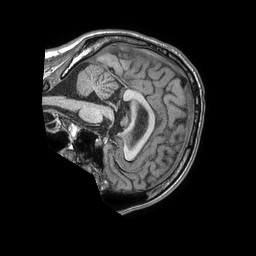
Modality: T1w
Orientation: sagittal
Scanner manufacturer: philips
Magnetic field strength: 1.5 T
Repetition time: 0.007733 s
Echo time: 0.003572 s